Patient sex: F
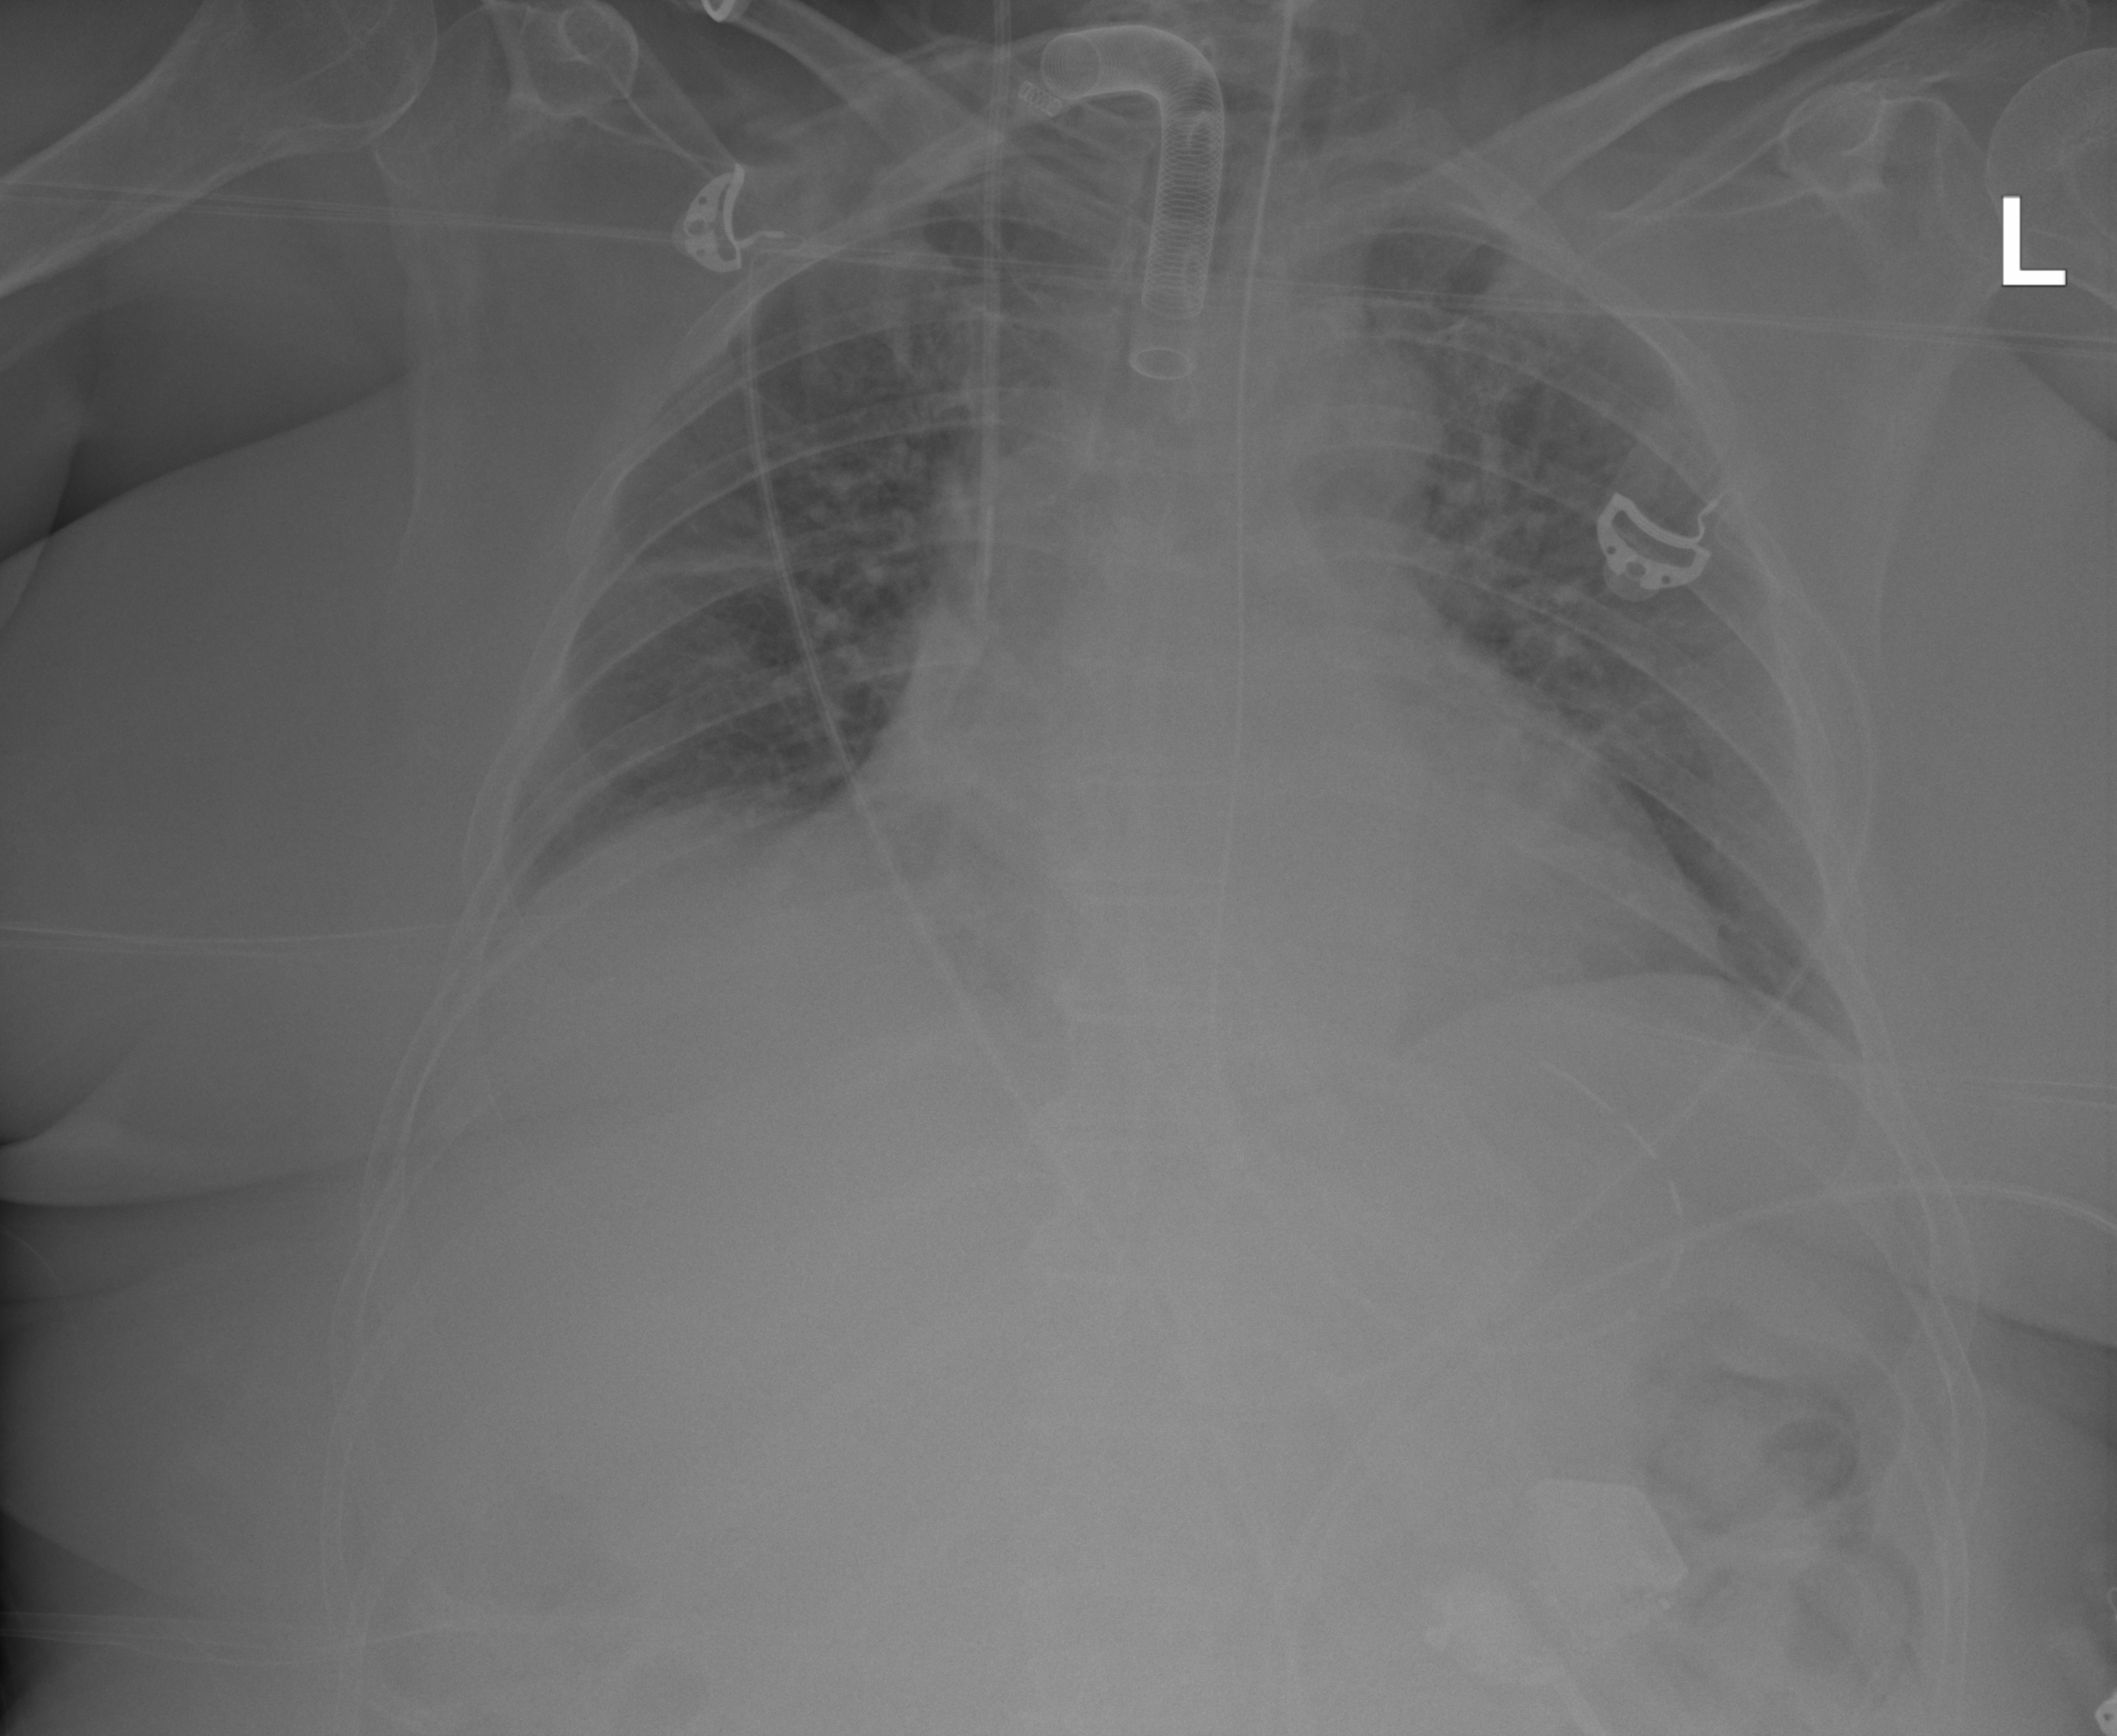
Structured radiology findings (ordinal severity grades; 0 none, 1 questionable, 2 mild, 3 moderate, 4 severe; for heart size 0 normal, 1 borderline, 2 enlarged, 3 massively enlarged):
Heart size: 2
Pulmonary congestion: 2
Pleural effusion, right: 0
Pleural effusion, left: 2
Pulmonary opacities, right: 2
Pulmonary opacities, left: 2
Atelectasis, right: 2
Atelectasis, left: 2